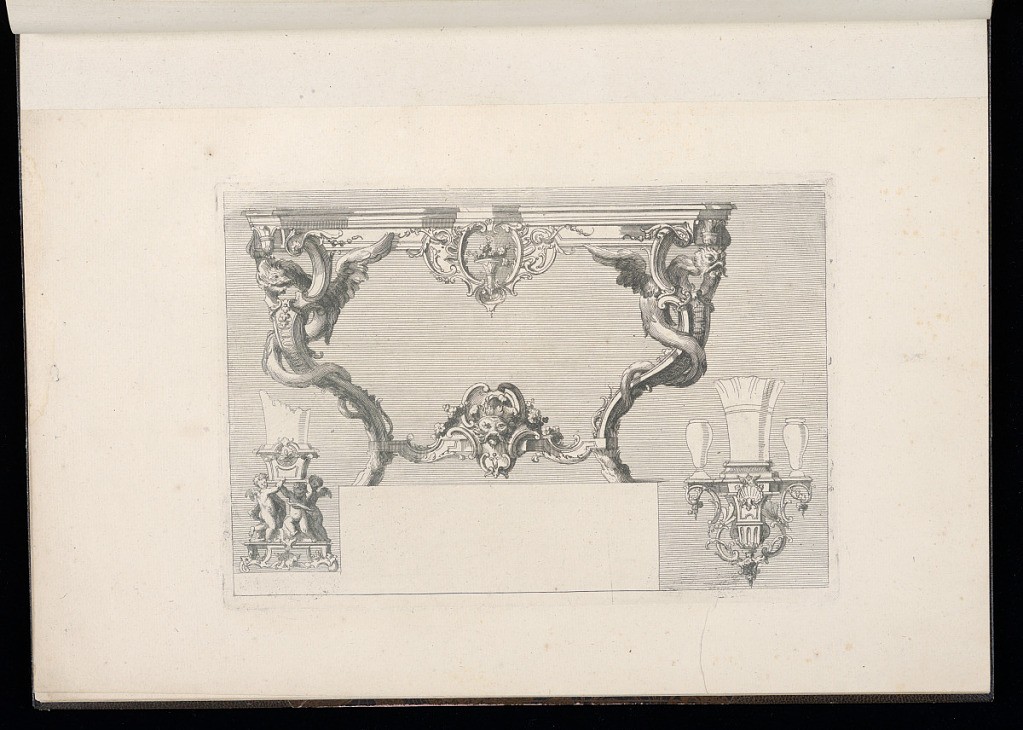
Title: Designs for a Console Table and Wall Brackets
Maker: Nicolas Pineau, French, 1684-1754
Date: mid- 18th century
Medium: Etching and engraving on laid paper
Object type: Print
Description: A plate from a series of designs for console table legs, consoles for vases and wall brackets. A blank rectangle lower center, with a design for console table legs above ornamented with fleuron, c-and-scrolls, gadroon, acanthus leaves, and floral motifs, a central cartouche with a vase of flowers and dragons intertwined in both legs, with the legs terminating in hoofs. Lower left: a console for a vase, decorated with winged putti holding up the outlined vase on a stand ornamented with rococo motifs. Lower right: a design for a wall bracket ornamented with fluting, fleurons, c-and-s-scrolls, and shell motifs, supporting three outlined vases. The background is shaded with lines.